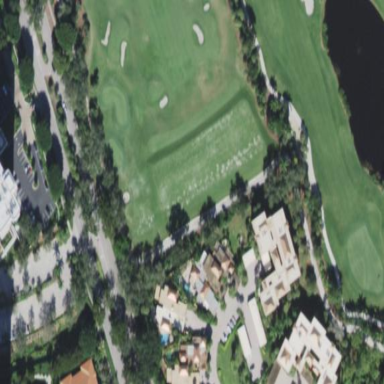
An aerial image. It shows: Golf tee on grass surface.